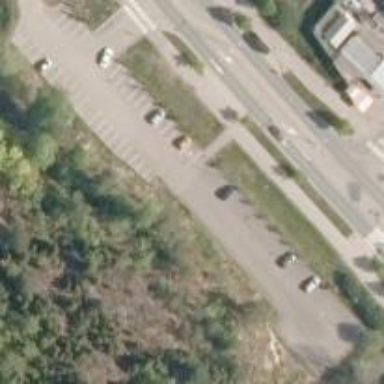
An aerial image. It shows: Asphalt parking area with park and ride facilities.